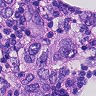
Metastatic tissue present: yes